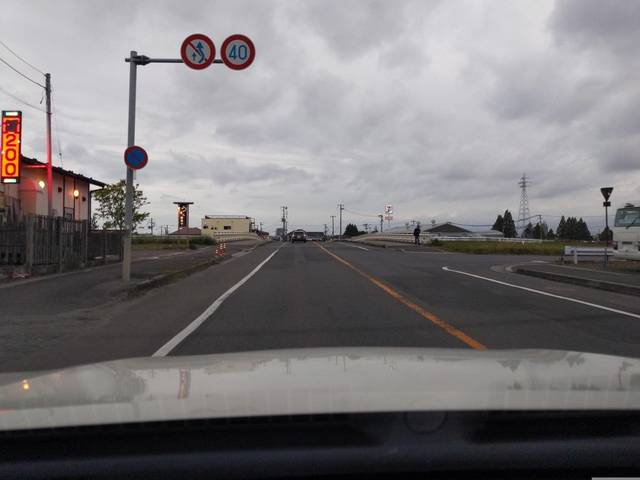
Region: Japan
Coordinates: 37.365, 140.377